Question: I'm learning spring hibernate zk stack, and doing my first crud following <URL>
I put applicationContext.xml into webapp/WEB-INF, and .hbm.xml to resources/mappings
But I dont know why my hbm files keep showing can not find my pojos.
in github <URL>
I have this structure

applicationContext.xml
'''
<bean id="sessionFactory" class="org.springframework.orm.hibernate3.LocalSessionFactoryBean">
<property name="dataSource" ref="dataSource" />
<!-- set other Hibernate properties in hibernate.cfg.xml file -->
<property name="configLocation" value="classpath:/com/iknition/firstzk/hibernate/hibernate.cfg.xml" />
</bean>
'''
hibernate.cfg.xml
'''
<mapping resource="com/iknition/firstzk/hibernate/Company.hbm.xml" />
<mapping resource="com/iknition/firstzk/hibernate/Contact.hbm.xml" />
'''
Company.hbm.xml
'''
<?xml version="1.0"?>
<!DOCTYPE hibernate-mapping PUBLIC "-//Hibernate/Hibernate Mapping DTD 3.0//EN"
"http://hibernate.sourceforge.net/hibernate-mapping-3.0.dtd">
<hibernate-mapping package="com.iknition.firstzk.beans">
<class name="Contact" table="contact">
<id name="idcontact" column="idcontact" type="integer">
<generator class="increment" />
</id>
<property name="name" column="name" type="string" />
<property name="email" column="email" type="string" />
<many-to-one name="company" column="companyId" class="com.iknition.firstzk.beans.Company" outer-join="true" />
</class>
</hibernate-mapping>
'''
Contact.hbm.xml:
'''
<?xml version="1.0"?>
<!DOCTYPE hibernate-mapping PUBLIC "-//Hibernate/Hibernate Mapping DTD 3.0//EN"
"http://hibernate.sourceforge.net/hibernate-mapping-3.0.dtd">
<hibernate-mapping package="com.iknition.firstzk.beans">
<class name="Contact" table="contact">
<id name="idcontact" column="idcontact" type="integer">
<generator class="increment" />
</id>
<property name="name" column="name" type="string" />
<property name="email" column="email" type="string" />
<many-to-one name="company" column="companyId" class="com.iknition.firstzk.beans.Company" outer-join="true" />
</class>
</hibernate-mapping>
'''
- - 'Caused by: org.hibernate.MappingException: entity class not found: com.iknition.firstzk.beans.Contact'
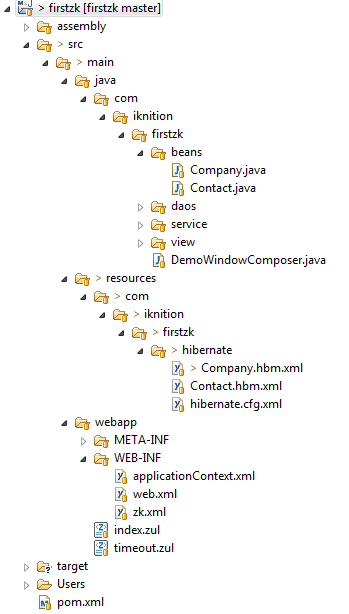
Answer: I think you have to specify mappingLocations one-by-one like:
'''
<property name="mappingLocations">
<util:list>
<value>hibernate/Company.hbm.xml</value>
<value>hibernate/Contact.hbm.xml</value>
</util:list>
</property>
'''